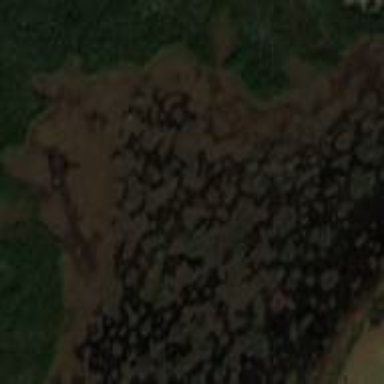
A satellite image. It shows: Marshy wetland area.